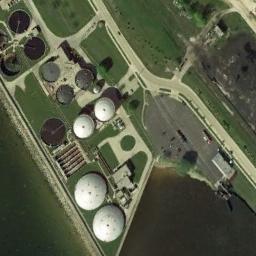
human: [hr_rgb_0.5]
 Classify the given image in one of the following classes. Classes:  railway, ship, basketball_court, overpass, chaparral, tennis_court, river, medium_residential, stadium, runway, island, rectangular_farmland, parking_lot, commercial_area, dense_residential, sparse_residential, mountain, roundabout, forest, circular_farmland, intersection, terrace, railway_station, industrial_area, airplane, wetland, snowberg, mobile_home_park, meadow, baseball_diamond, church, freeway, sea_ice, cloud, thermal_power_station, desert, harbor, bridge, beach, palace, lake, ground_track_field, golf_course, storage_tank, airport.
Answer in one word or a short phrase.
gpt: storage_tank